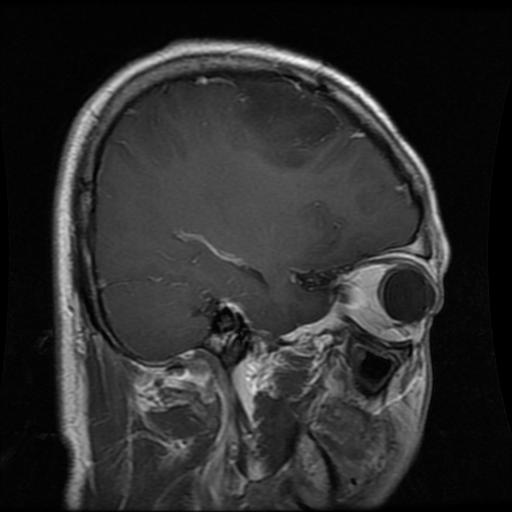
Label: glioma